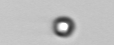
Label: nanoplankton_mix